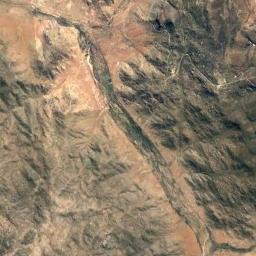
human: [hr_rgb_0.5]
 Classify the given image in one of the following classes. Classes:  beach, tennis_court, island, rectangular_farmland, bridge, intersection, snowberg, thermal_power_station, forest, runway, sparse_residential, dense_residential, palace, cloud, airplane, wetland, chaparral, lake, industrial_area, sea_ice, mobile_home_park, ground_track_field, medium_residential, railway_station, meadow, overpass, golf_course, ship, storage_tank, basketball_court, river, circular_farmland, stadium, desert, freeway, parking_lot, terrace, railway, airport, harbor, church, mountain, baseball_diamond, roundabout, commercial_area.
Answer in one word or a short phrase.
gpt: mountain